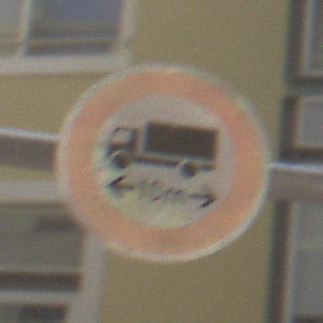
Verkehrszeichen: TatsaechlicheLaenge
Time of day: MorningAfternoon
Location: Outdoor (Urban)
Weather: PartlyCloudy
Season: NotSpecified
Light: Natural